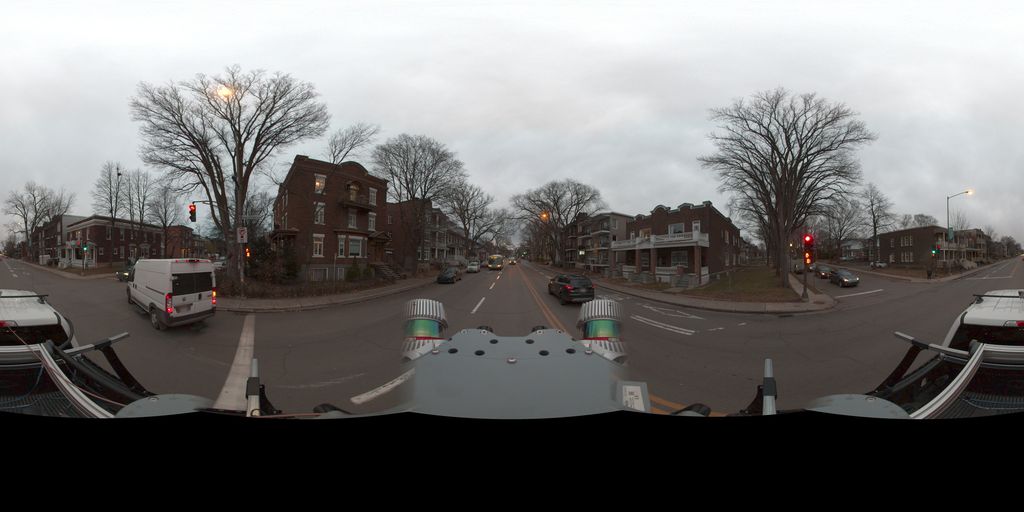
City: quebec_city